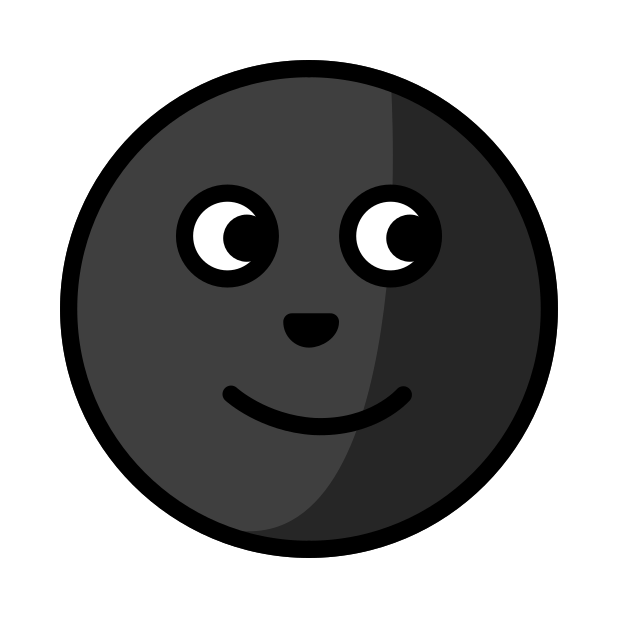
Emoji: 🌚
Name: new moon with face
Unicode: 0x1f31a